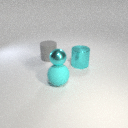
large gray rubber cylinder behind large cyan metal cylinder